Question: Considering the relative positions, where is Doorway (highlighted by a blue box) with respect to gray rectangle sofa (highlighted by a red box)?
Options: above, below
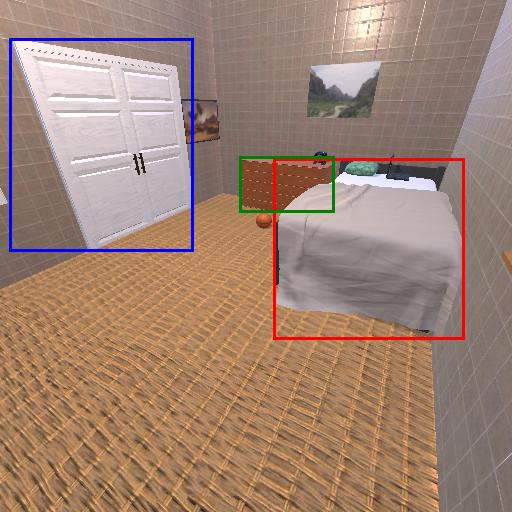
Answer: above